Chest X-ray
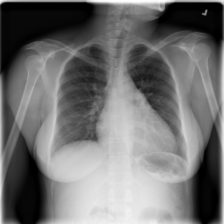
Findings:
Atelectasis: negative
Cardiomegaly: negative
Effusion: negative
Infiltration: negative
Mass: negative
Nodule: negative
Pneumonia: negative
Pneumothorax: negative
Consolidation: negative
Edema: negative
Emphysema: negative
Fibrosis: negative
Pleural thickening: negative
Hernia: negative